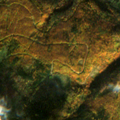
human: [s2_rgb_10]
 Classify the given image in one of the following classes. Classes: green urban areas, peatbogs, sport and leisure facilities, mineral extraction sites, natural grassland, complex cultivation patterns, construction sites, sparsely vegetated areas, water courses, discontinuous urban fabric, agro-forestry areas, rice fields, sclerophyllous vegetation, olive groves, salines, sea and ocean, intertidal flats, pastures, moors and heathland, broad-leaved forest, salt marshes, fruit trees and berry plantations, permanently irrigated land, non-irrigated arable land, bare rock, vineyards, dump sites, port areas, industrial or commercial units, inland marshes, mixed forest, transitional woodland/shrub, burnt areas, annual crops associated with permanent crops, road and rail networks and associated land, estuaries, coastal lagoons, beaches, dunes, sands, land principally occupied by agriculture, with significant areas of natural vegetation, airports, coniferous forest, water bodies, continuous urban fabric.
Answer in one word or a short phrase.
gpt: broad-leaved forest, coniferous forest, mixed forest